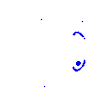
Particle: electron